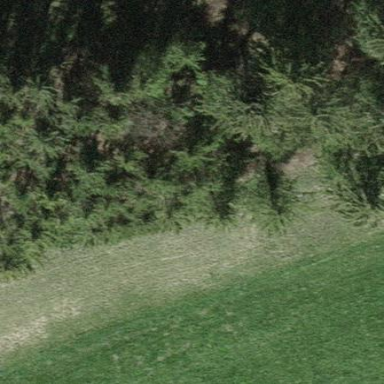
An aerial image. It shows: Forest area.